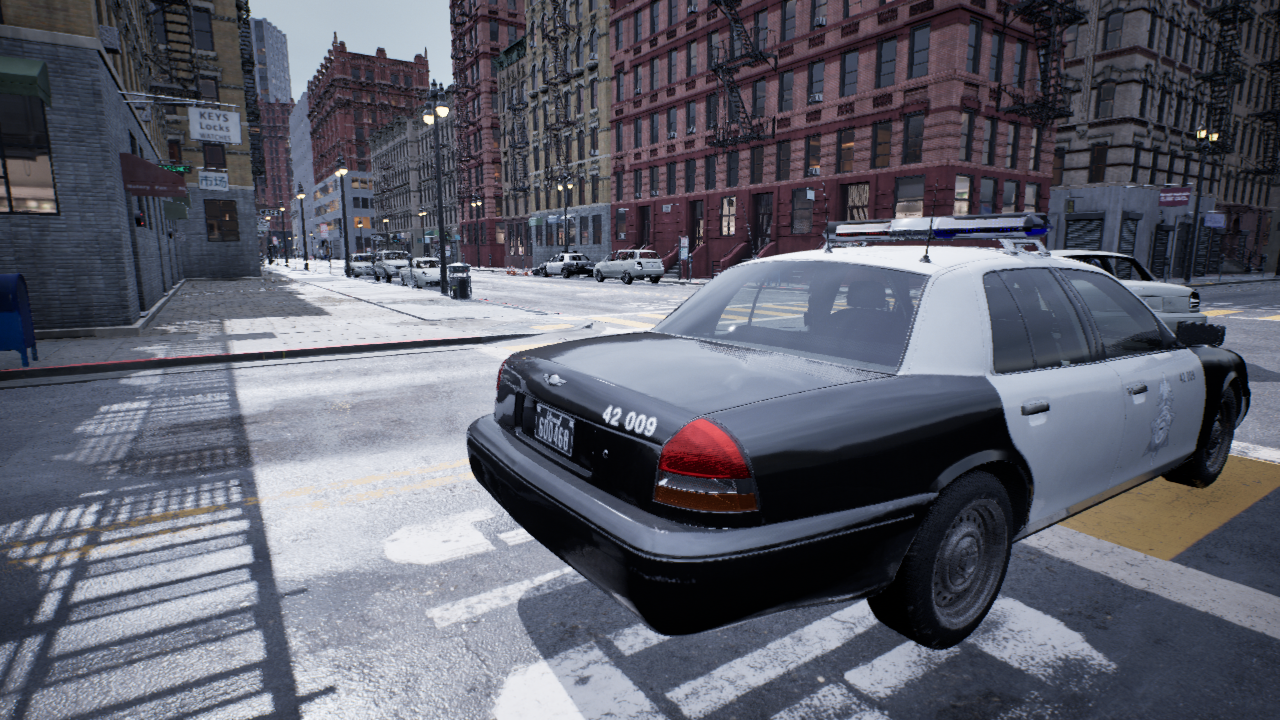
Venue: residential
Lighting: overcast
Vehicle rig: sedan